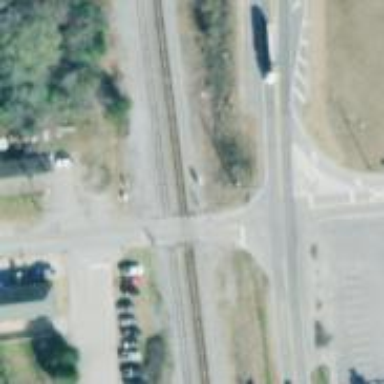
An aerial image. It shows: Level crossing with lights at the railway.